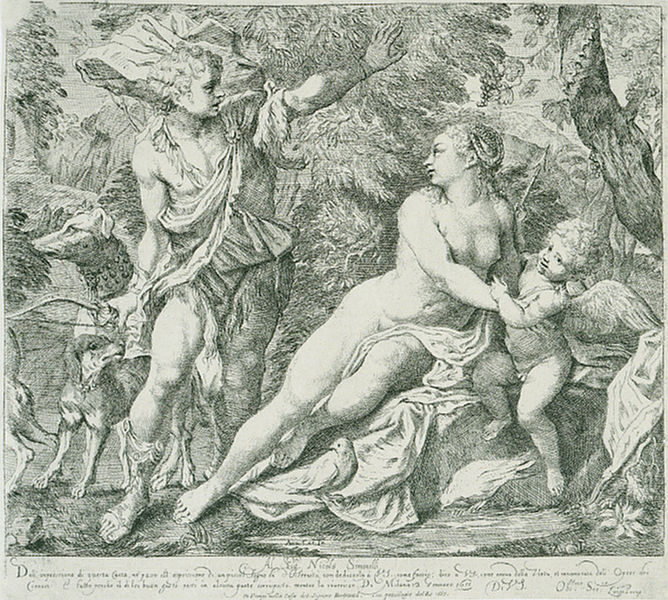
Titel: Venus, Adonis und Cupid
Künstler: Luigi Scaramuccia
Institution: London, British Museum
Schlagwörter: akt, baum, felsen, mann, nackt, vogel, weiß, brust, busen, frau, schwarz, hund, hunde, tuch, taube, stamm, kind, locken, wald, engel, putte, putto, schrift, liebe, bogen, halsband, grafik, graphik, wein, inschrift, nackte, knabe, druck, druckgrafik, stich, text, jäger, venus, amor, pfeil, akteon, diana, amaor